Question: I'm using ExtJs 4.1.3 and I have a simple grid (Ext.grid.Panel).
I want to change the color of selected rows in that grid from default selection color to "red".
I prefer do it in css file.
I've already tried solution in other threads (for example <URL>, but they don't work with extjs 4.
This is how is rendered a selected row with extjs 4:

Could anyone help me?
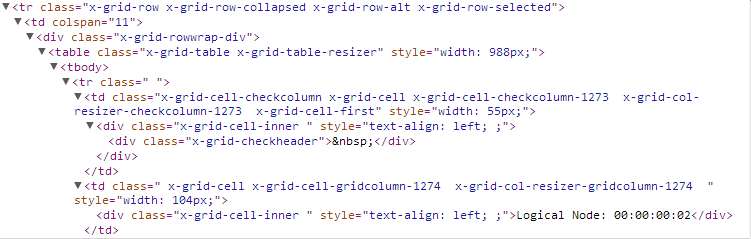
Answer: Try this:
'''
.x-grid-row-selected .x-grid-cell-inner {
font-weight: bold;
background-color:red;
}
'''